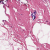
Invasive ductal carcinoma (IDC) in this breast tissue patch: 0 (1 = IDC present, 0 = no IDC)